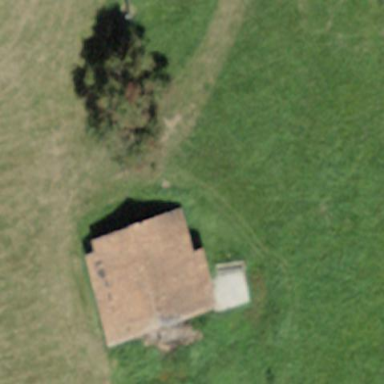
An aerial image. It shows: Rural barn.